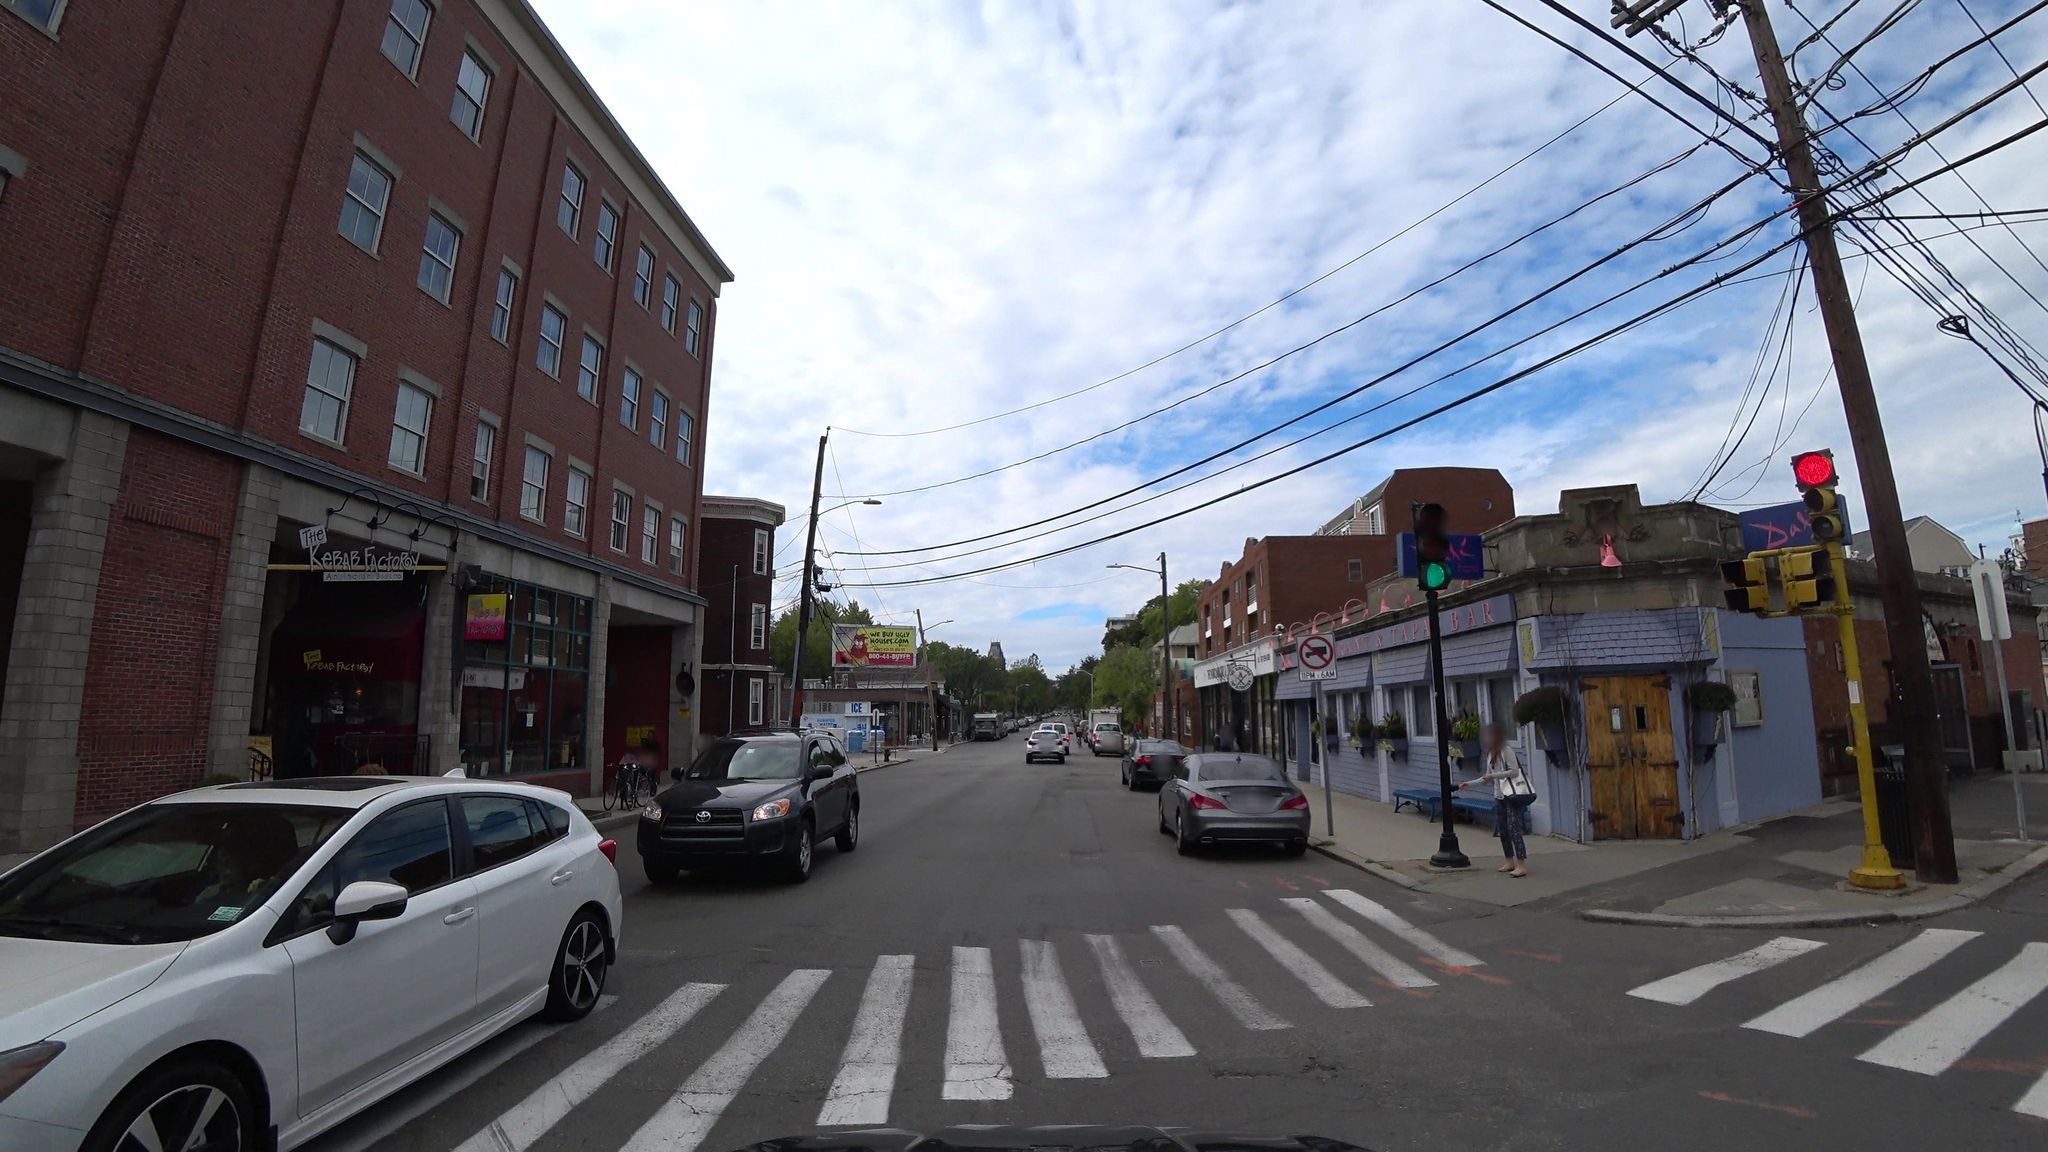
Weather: cloudy
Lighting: day
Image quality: good
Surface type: walking surface
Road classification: tertiary
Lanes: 2
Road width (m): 18.3
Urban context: urban centre
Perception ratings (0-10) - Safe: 6.03, Lively: 7.66, Beautiful: 2.06, Boring: 2.28, Depressing: 4.5, Wealthy: 4.17